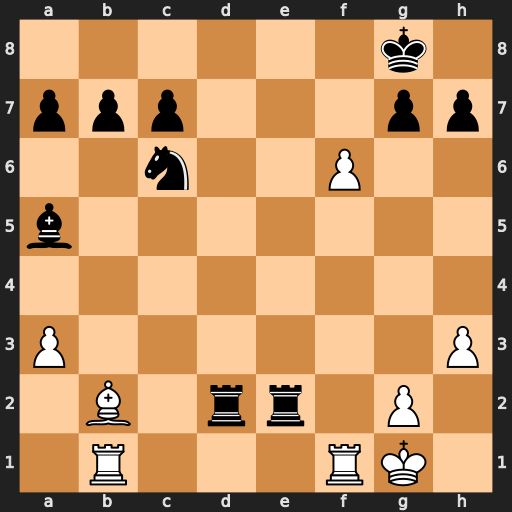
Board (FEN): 6k1/ppp3pp/2n2P2/b7/8/P6P/1B1rr1P1/1R3RK1
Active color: w
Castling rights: -
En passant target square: -
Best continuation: f7+ Kf8 Bxg7+